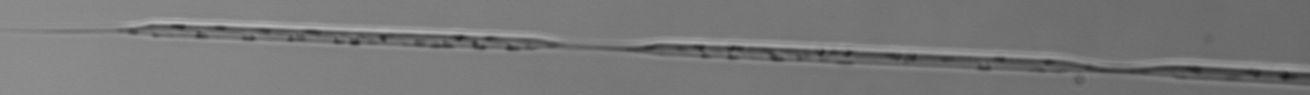
Label: Rhizosolenia